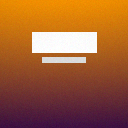
Screen state: on